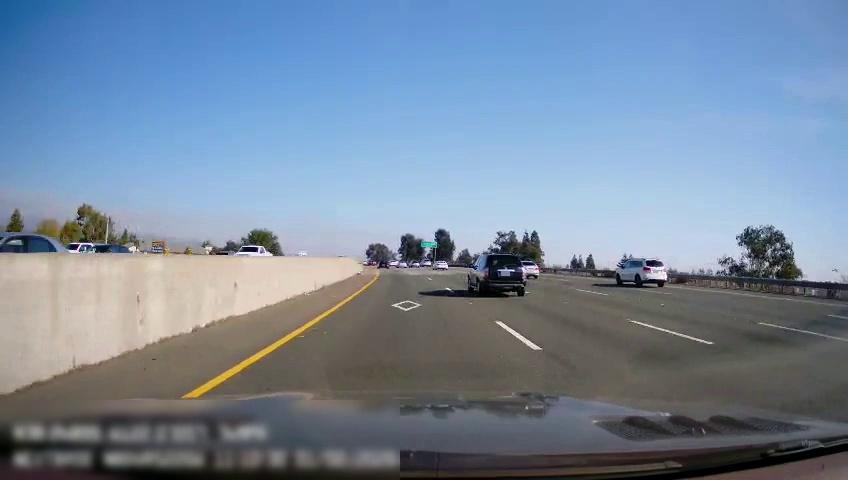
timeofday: Day
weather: Sunny
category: Drivable Space
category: Vehicles | Car
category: Vehicles | Car
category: Vehicles | Car
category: Vehicles | Truck
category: Vehicles | SUV
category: Vehicles | Car
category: Vehicles | SUV
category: Vehicles | Car
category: Vehicles | Car
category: Vehicles | SUV
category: Vehicles | SUV
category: Vehicles | Car
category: Lanes | Alternate Lane
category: Lanes | Current Lane
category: Lanes | Current Lane
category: Lanes | Alternate Lane
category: Lanes | Alternate Lane
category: Lanes | Alternate Lane